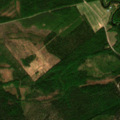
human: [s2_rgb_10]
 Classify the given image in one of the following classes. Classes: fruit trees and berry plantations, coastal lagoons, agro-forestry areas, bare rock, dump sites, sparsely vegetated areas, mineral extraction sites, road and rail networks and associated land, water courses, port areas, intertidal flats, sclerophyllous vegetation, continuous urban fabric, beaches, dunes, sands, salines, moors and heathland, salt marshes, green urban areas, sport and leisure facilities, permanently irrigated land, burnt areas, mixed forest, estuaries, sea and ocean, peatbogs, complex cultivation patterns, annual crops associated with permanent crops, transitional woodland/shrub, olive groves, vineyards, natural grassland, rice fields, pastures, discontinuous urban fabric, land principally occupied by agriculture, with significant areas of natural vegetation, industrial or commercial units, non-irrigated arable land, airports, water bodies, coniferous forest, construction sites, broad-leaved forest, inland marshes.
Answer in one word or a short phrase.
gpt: land principally occupied by agriculture, with significant areas of natural vegetation, coniferous forest, mixed forest, transitional woodland/shrub